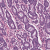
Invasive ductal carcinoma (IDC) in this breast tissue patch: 1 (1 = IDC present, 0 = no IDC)